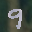
Label: 9